Question: We are having events show up with their titles duplicated twice. Ideally, we would like the site name to show up on the second line. We have a title, site_name, and description in our og: metadata.
Is there a way to configure these events to display these fields correctly?

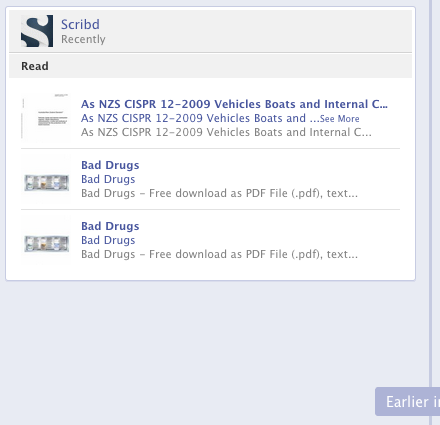
Answer: We found the configuration section in the facebook developer interface to change this. It's under Apps > Edit Open Graph > Aggregations > (event type name), and then you can change the caption lines.